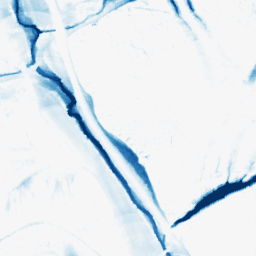
Category: morphological
Decomposition family: morphological_ellipse
Decomposition parameters: operation: closing
width: 20
height: 50
Upsampling method: sinc_blackman
Upsampling parameters: scale: 2
kernel_size: 8
Upsampling scale: 2